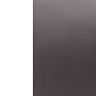
Metastatic tissue present: no